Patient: sex F, age 63
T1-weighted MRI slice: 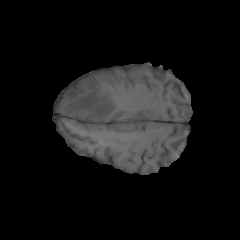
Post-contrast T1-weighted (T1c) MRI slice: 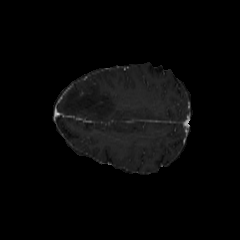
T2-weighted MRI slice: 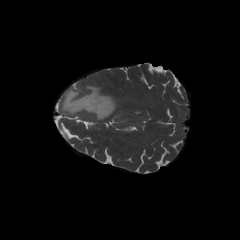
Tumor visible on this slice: yes
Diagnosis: Glioblastoma, IDH-wildtype
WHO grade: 4